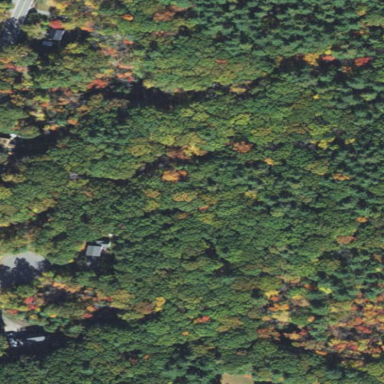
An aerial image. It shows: Nature reserve within forested area.